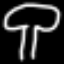
Label: mushroom